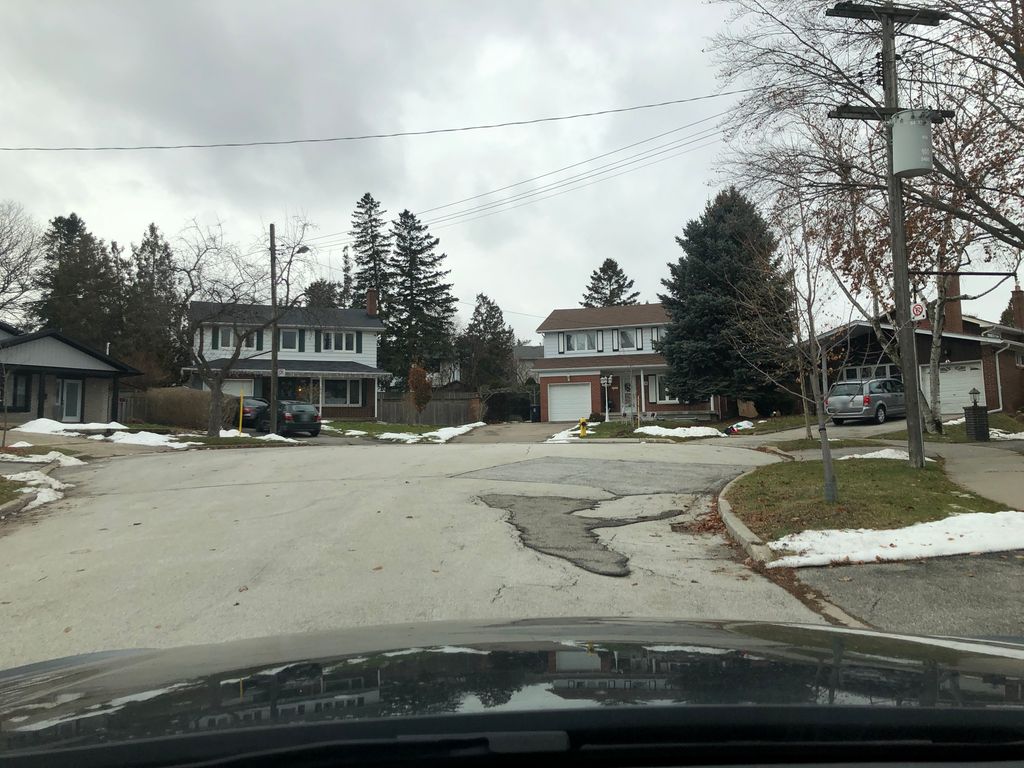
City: toronto